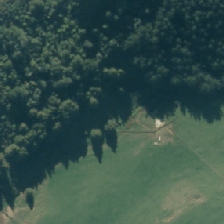
Land cover: broadleaved_indigenous_hardwood